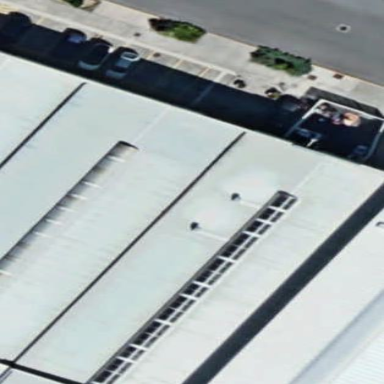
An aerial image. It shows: Warehouse.